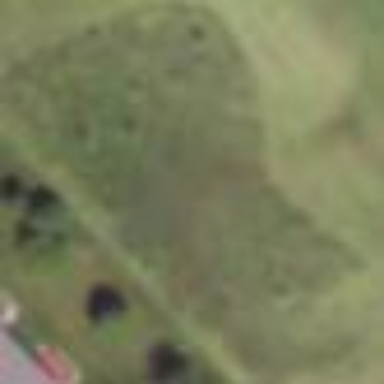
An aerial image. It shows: Area with grass used as rough in golf course.